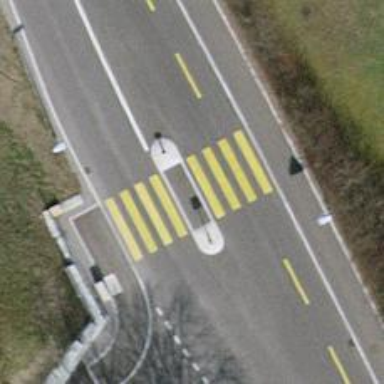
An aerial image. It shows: Zebra crossing with island in the middle and zebra markings.